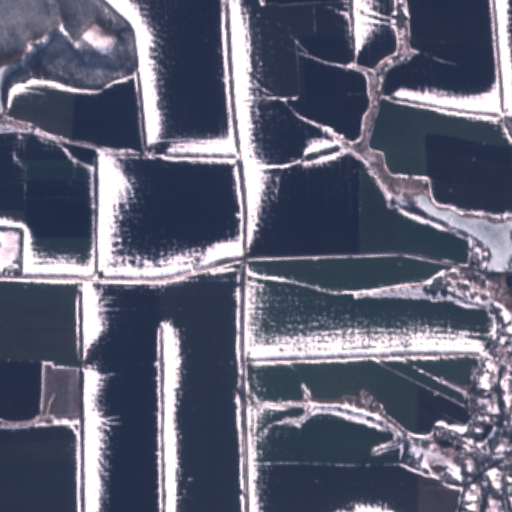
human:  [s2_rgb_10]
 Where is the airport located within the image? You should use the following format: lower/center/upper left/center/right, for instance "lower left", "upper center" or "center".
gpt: The airport is located in the upper center of the image.
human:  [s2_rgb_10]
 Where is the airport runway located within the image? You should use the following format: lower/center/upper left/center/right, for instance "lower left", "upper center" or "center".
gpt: The airport runway is located in the upper center of the image.
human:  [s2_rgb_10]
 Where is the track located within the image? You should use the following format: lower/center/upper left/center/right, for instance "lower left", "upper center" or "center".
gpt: There is no track in the image.